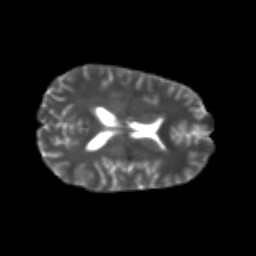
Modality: T2w
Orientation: axial
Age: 24
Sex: female
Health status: healthy
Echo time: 0.074 s